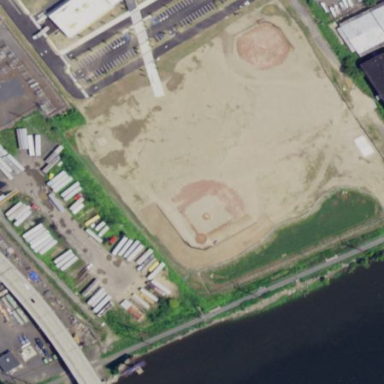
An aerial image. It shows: Baseball pitch for leisure and sports activities.